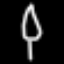
Label: leaf